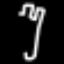
Label: fork